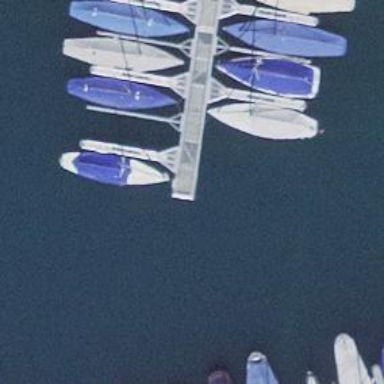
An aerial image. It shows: Man-made pier.